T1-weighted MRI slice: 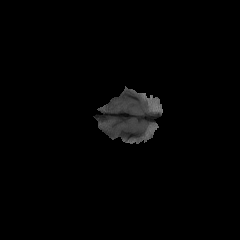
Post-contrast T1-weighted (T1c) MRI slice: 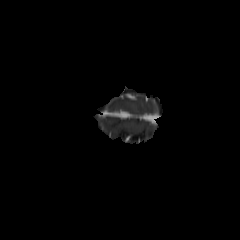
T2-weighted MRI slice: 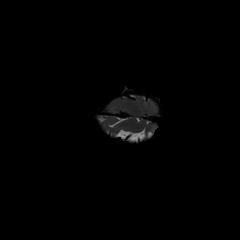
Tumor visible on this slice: no